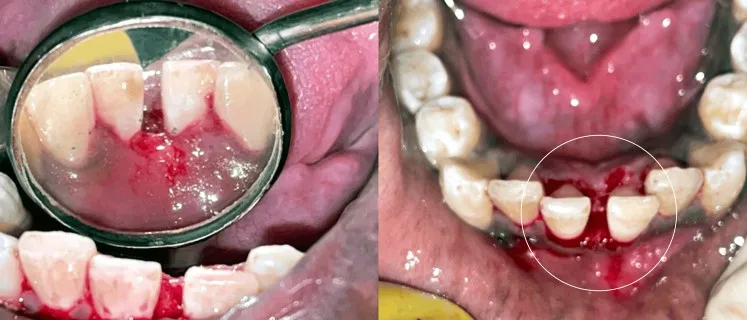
Excision of the lesion. . Image credit: Prasanna Sonar.
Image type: medical_photograph (oral_photograph)